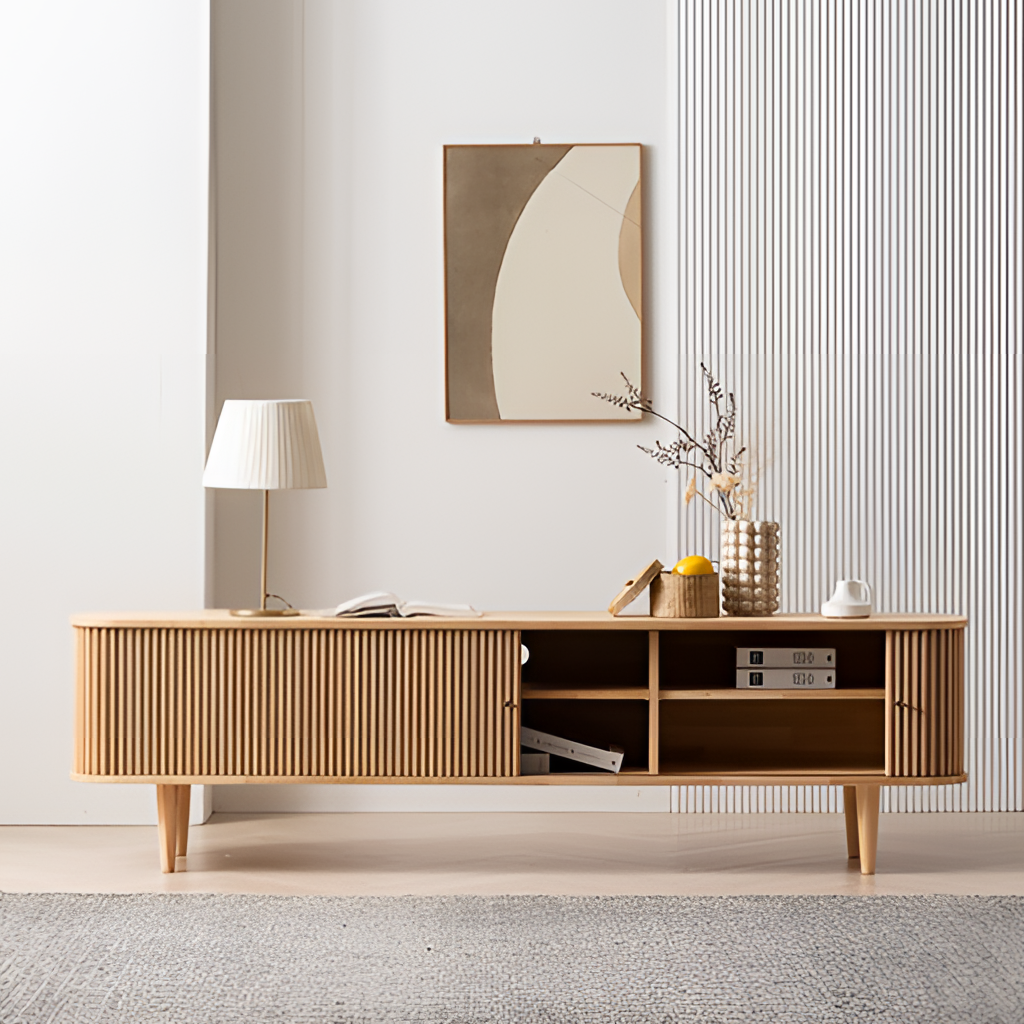
wood media console, living room, modern, white paint wallpaper, with vertical striped pattern, fabric flooring, with solid pattern